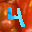
Label: 4